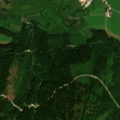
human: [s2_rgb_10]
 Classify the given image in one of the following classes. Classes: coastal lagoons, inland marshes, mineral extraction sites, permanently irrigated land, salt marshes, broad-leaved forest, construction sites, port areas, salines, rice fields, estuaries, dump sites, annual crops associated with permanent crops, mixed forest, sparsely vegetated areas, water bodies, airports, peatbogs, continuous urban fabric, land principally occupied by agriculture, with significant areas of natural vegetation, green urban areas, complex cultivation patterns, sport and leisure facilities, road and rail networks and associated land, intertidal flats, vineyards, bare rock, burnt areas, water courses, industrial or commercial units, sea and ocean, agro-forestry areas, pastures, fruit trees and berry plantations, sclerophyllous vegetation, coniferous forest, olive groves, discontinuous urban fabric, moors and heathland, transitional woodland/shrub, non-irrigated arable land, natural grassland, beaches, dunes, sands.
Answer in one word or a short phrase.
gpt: discontinuous urban fabric, pastures, mixed forest, transitional woodland/shrub, inland marshes